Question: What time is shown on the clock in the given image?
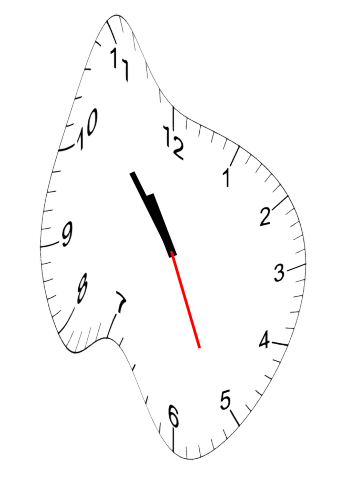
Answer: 10:53:26